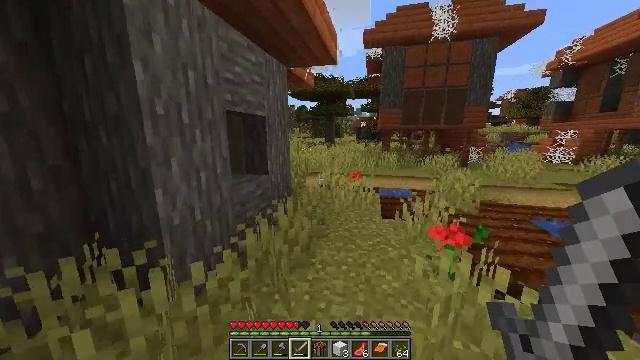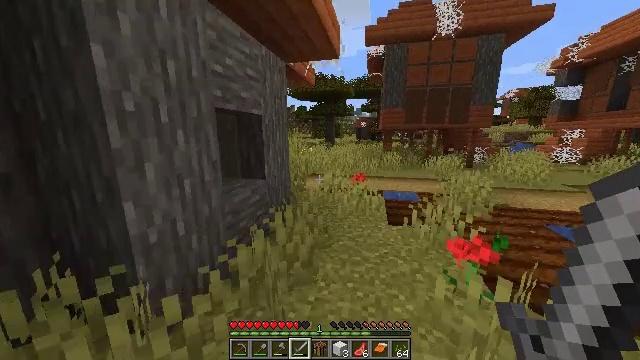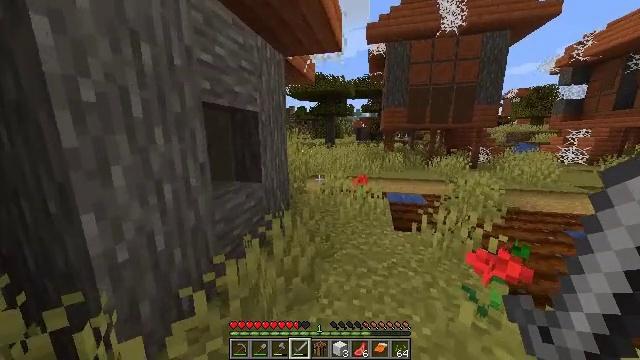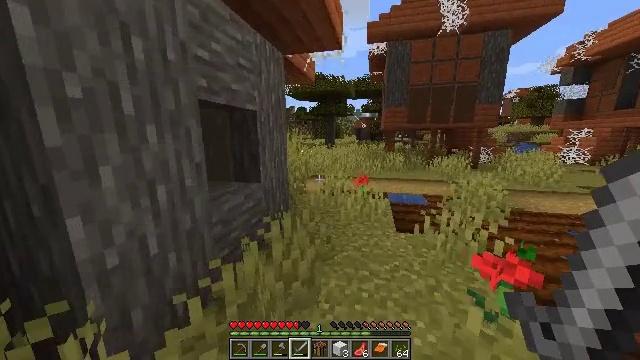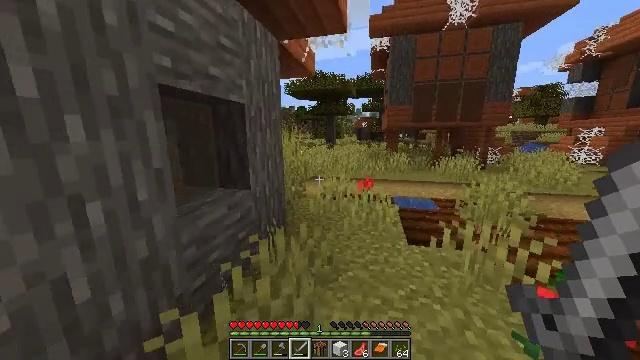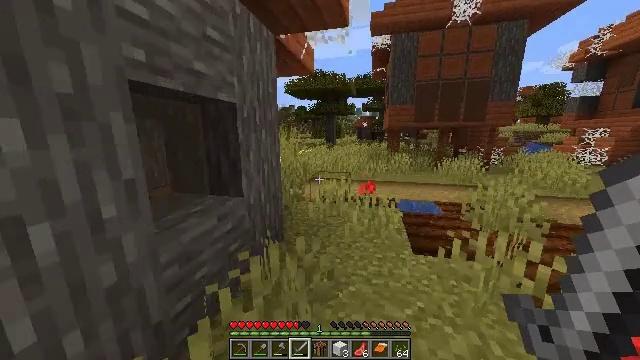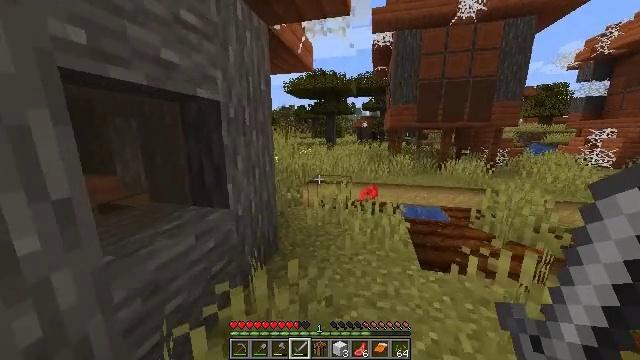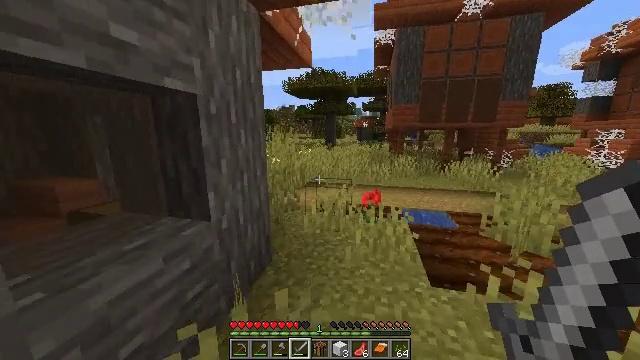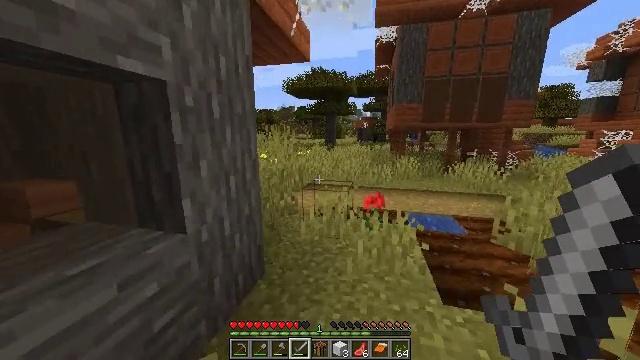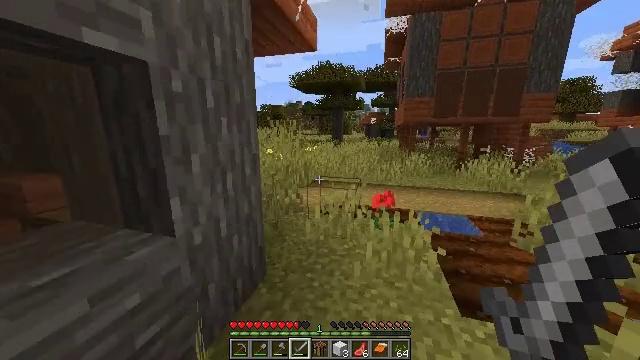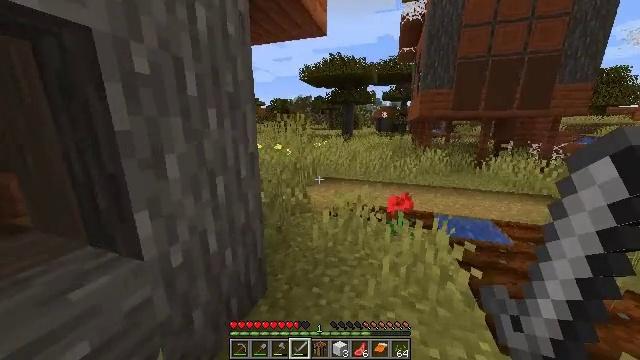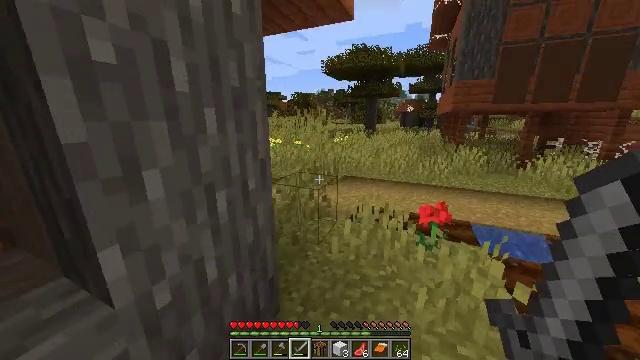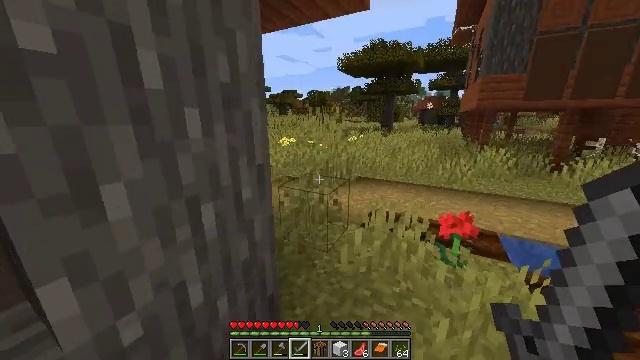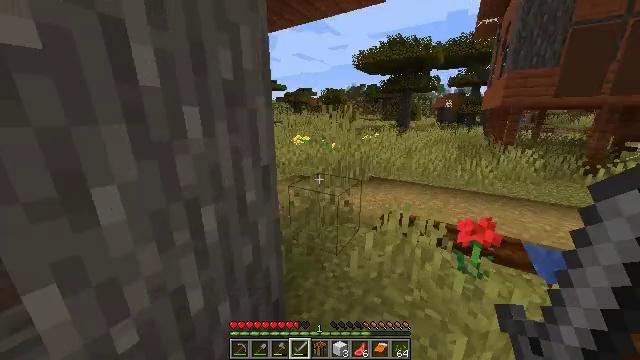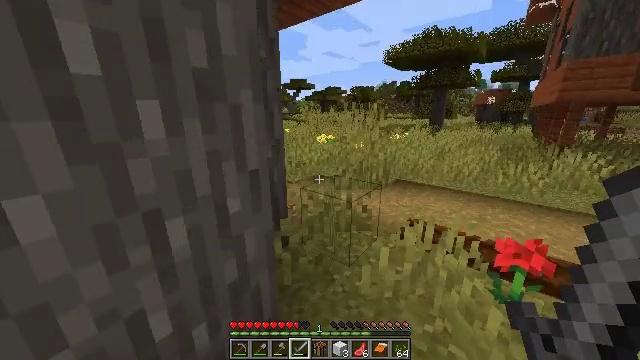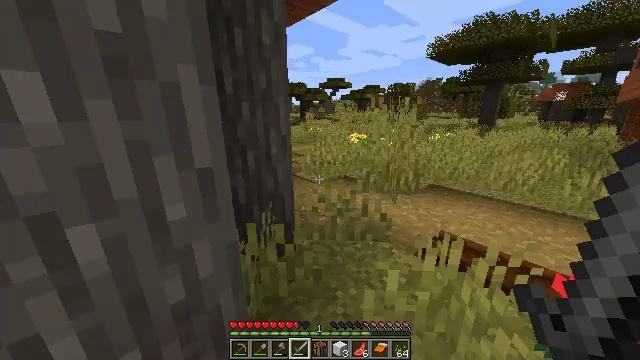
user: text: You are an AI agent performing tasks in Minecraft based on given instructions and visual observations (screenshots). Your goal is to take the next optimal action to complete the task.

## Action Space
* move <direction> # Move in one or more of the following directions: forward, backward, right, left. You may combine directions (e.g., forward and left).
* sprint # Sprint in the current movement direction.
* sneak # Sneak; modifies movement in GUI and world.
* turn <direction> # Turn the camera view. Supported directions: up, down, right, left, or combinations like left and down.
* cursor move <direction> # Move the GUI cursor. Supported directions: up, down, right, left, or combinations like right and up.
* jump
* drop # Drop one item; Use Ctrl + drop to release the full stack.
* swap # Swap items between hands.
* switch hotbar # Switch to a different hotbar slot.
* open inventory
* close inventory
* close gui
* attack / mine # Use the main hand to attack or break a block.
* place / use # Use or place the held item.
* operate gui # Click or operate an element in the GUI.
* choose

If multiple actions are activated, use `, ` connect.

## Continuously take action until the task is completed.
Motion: motion action
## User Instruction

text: Mine the melon stem to gather resources.
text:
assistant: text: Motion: move forward, sprint
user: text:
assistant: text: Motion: move forward, sprint
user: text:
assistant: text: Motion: move forward, sprint
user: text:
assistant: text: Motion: move forward, sprint
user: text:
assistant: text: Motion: move forward, sprint
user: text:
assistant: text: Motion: move forward, sprint
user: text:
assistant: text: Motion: move forward, sprint
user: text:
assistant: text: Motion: move forward, sprint
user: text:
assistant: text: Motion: move forward, sprint, turn left and down
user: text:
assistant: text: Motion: move forward, sprint, turn left and down
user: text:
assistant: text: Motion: move forward, sprint, turn left and down
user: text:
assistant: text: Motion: move forward and move right, sprint, turn left
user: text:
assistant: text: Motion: move forward and move right, sprint, turn left
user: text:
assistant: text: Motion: move forward and move right, sprint, turn left
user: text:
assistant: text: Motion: move forward and move right, sprint, turn left
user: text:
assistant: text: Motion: move forward and move right, sprint, turn left
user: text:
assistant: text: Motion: move forward and move right, sprint, turn left
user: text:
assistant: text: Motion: move forward and move right, sprint, turn left
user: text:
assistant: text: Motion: move forward and move right, sprint, turn left
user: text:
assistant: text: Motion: move forward and move right, sprint, turn left
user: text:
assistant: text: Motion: move forward and move right, sprint, turn left
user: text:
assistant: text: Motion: move forward and move right, sprint, turn left
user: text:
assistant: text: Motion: move forward and move right, sprint, turn left
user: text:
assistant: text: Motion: move forward and move right, sprint, turn left
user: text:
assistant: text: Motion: move forward and move right, turn left
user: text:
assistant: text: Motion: move forward and move right, turn left
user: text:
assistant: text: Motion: move forward and move right, turn left
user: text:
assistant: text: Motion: move forward and move right, turn left
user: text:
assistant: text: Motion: move forward and move right, turn left
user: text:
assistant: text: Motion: move forward, turn left